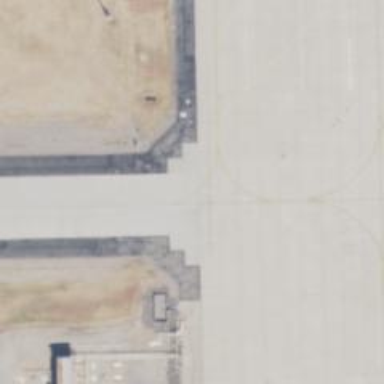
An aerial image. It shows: Image of taxiway at airport.